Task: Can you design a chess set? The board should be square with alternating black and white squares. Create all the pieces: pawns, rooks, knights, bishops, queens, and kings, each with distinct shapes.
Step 2351:
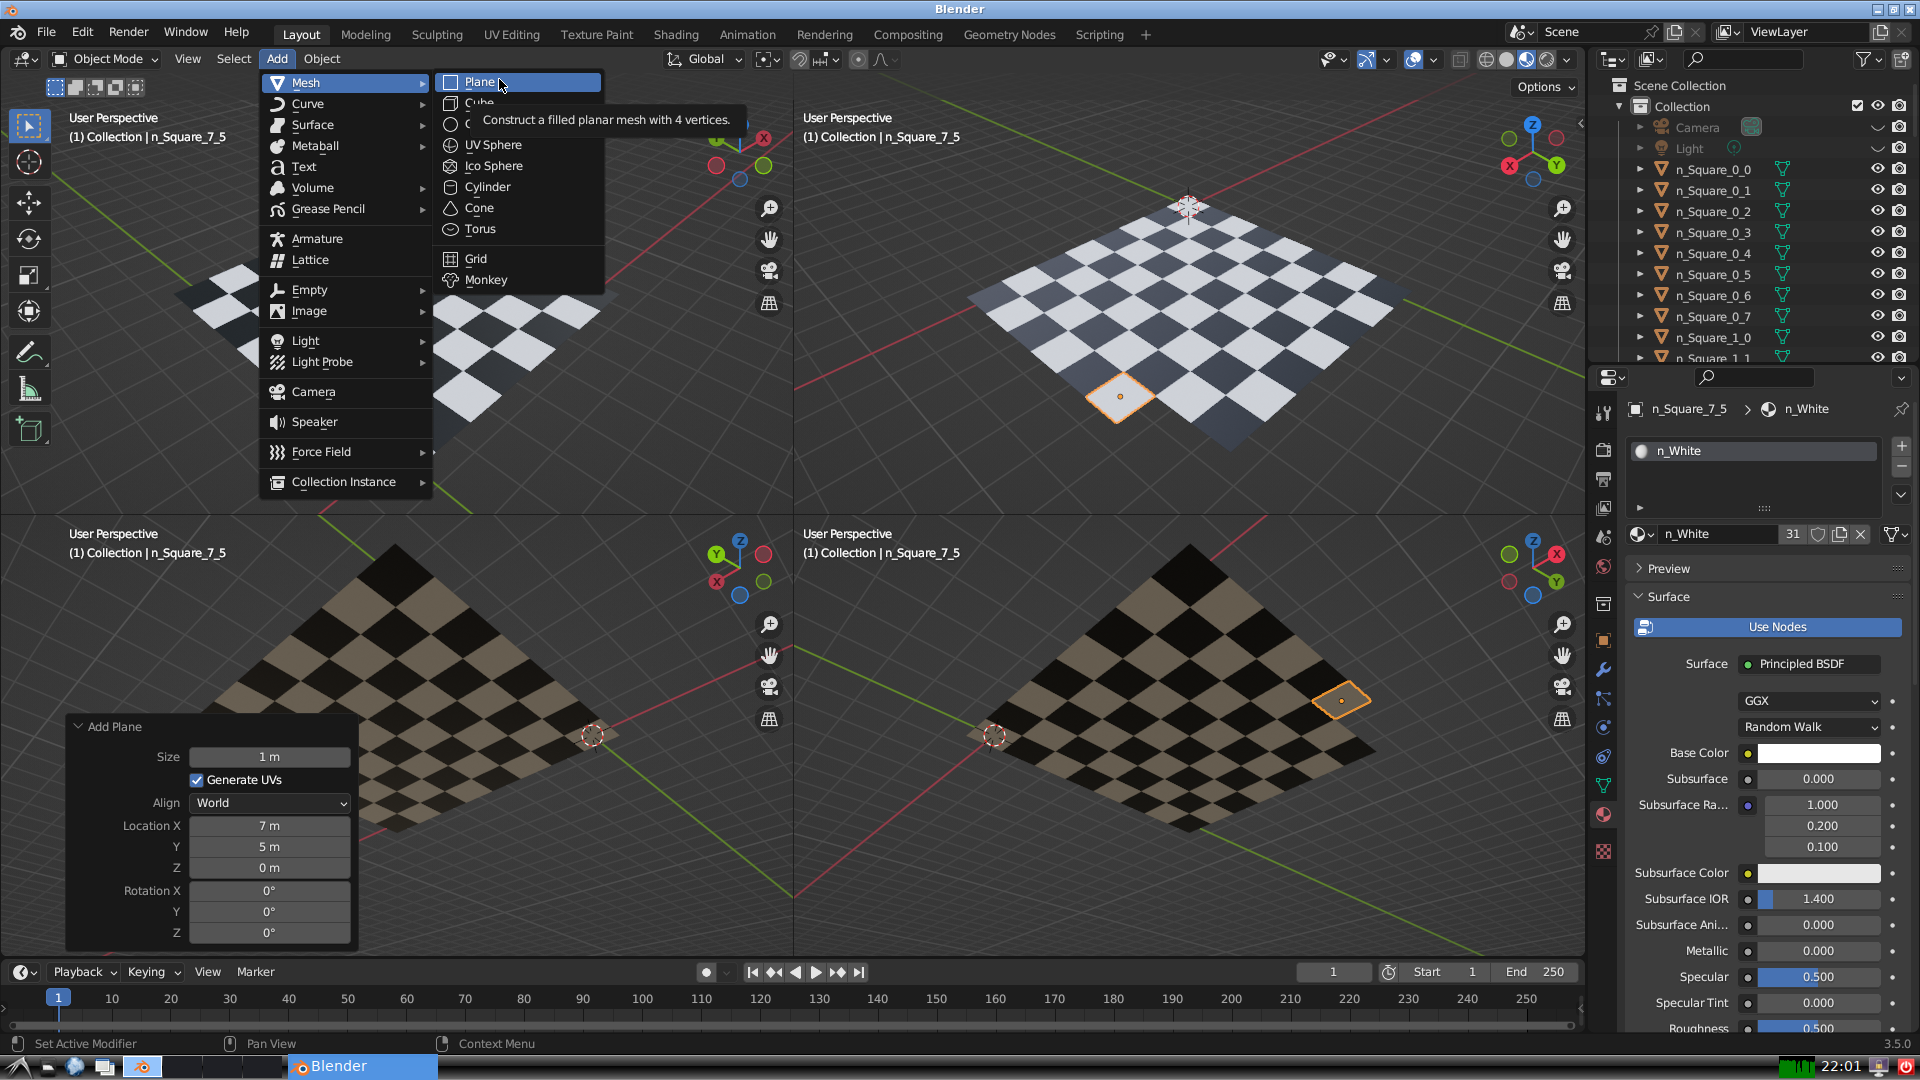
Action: click: no